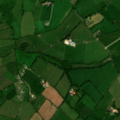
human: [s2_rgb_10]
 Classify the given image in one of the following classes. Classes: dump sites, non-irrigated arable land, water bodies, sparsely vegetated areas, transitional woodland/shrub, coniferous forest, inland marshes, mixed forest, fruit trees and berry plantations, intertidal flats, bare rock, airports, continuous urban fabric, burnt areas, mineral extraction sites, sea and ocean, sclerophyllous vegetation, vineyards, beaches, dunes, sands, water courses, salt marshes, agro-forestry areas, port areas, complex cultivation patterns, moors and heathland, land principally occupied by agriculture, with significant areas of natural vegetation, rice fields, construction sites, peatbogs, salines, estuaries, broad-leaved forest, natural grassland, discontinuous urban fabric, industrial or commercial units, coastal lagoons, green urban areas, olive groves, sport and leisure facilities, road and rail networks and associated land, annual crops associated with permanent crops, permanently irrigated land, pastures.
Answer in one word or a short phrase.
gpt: pastures, complex cultivation patterns